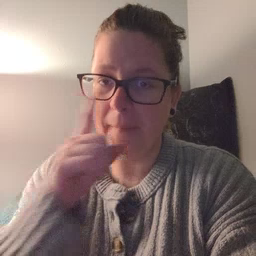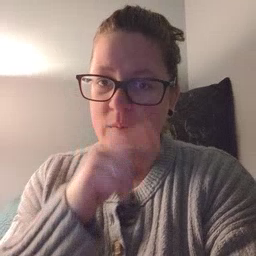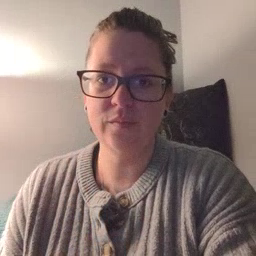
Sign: mouse